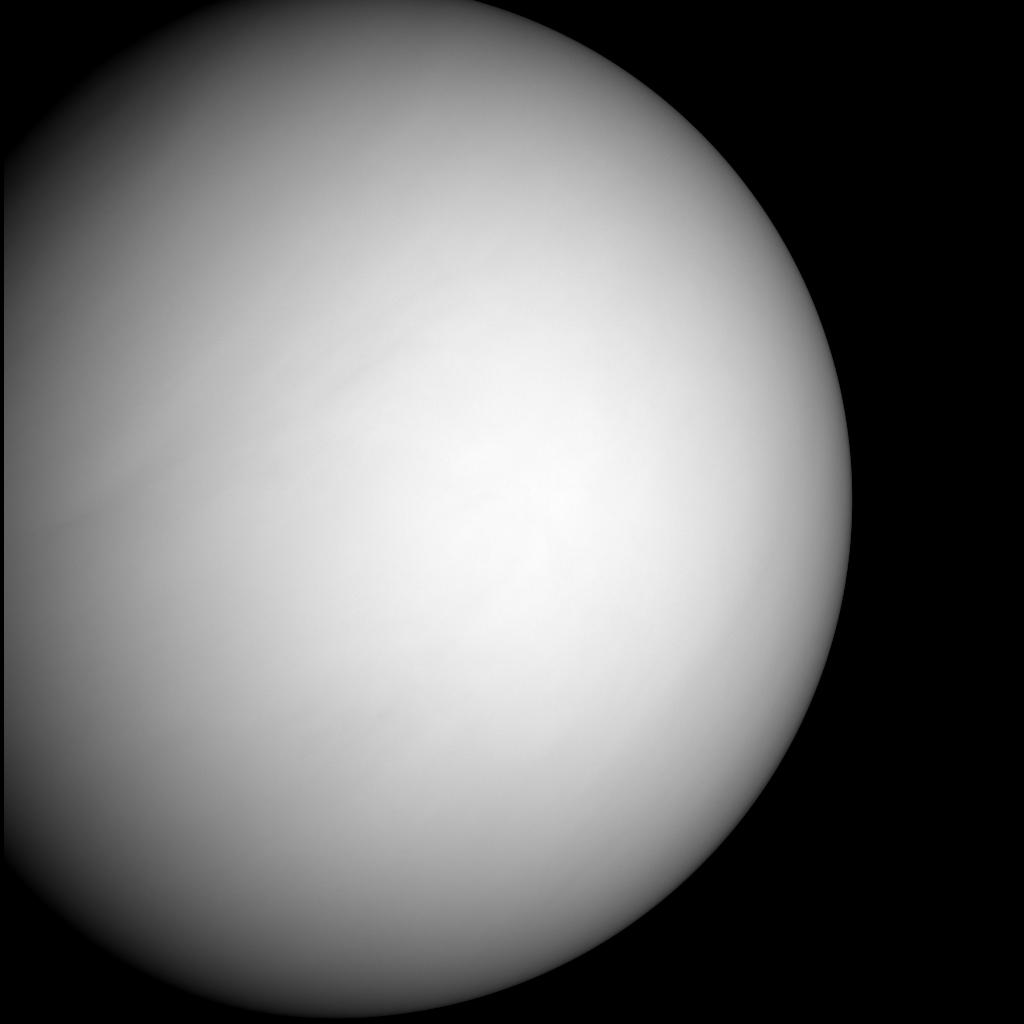
Approaching Venus Image #2 Venus, MESSENGER